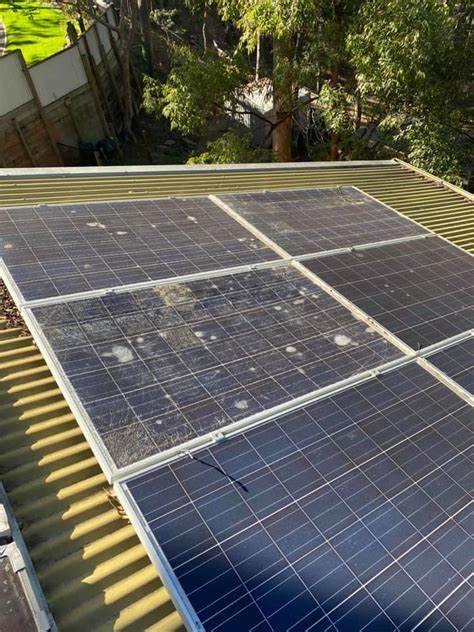
Label: Bird-drop